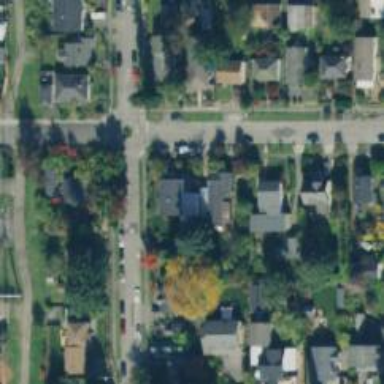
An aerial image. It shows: Residential road with separate asphalt sidewalk.